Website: apple
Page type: billing-address
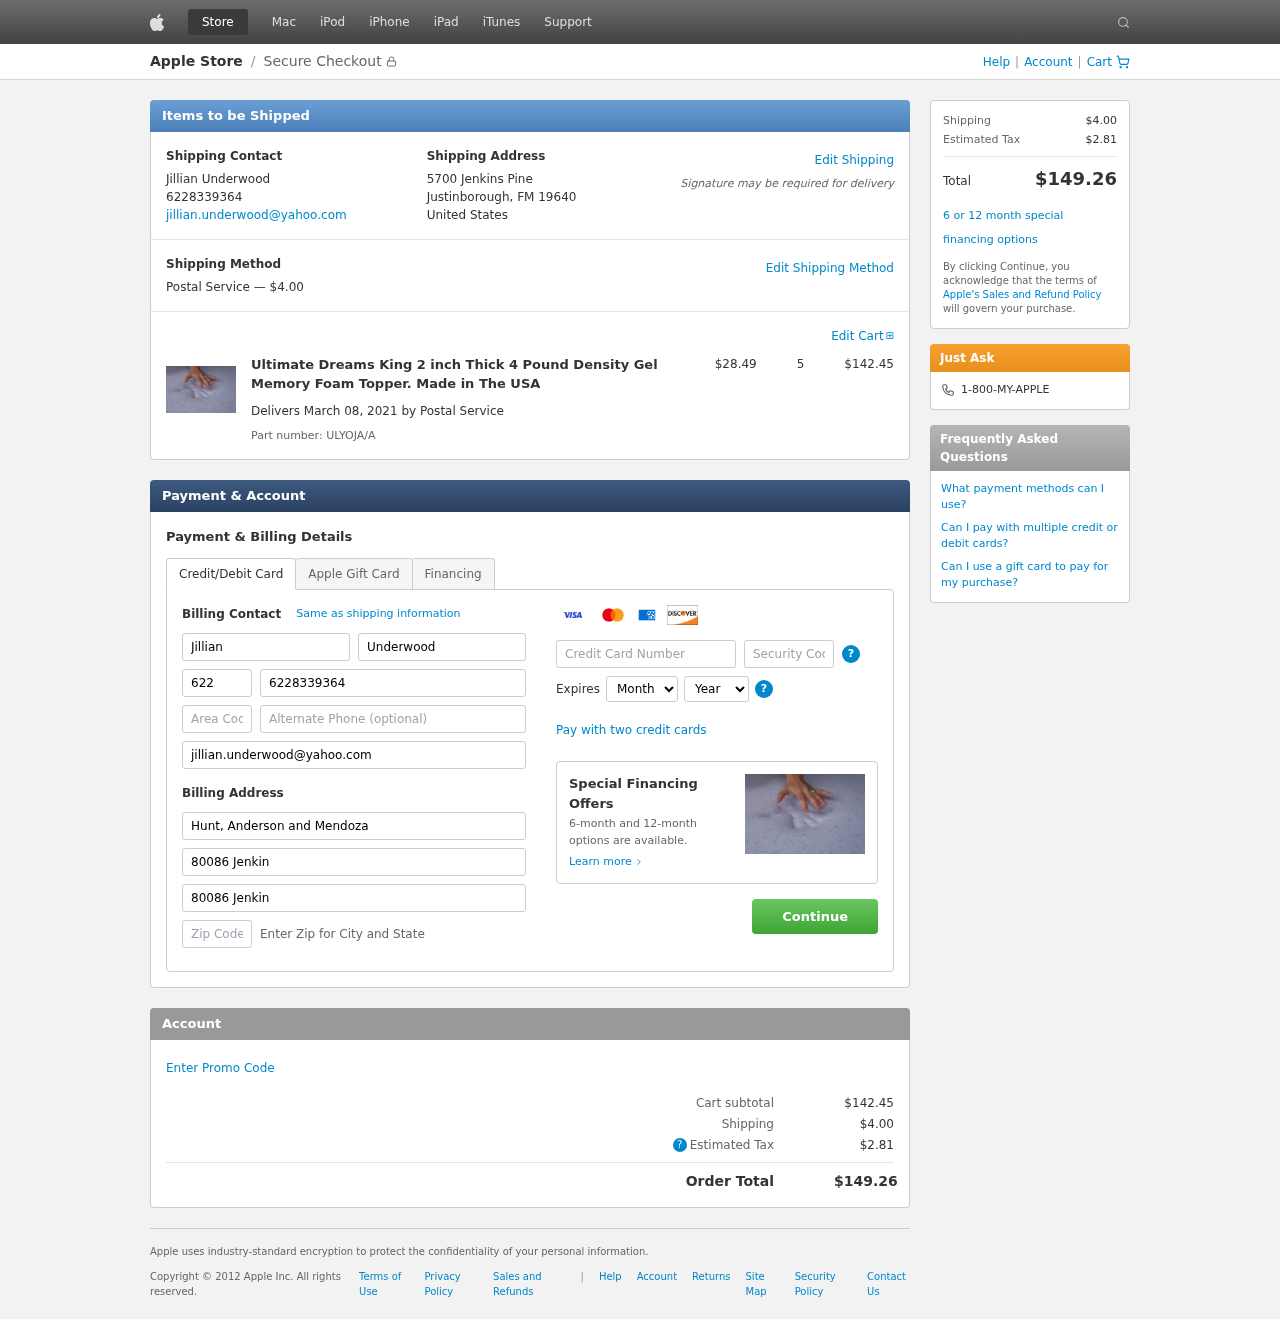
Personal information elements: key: PII_CARD_CVV
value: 5070
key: PII_CARD_EXPIRY_MONTH
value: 11
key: PII_CARD_EXPIRY_YEAR
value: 30
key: PII_CARD_NUMBER
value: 3452 3209 9662 721
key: PII_CITY_STATE_ZIP
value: Justinborough, FM 19640
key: PII_COMPANY
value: Hunt, Anderson and Mendoza
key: PII_COUNTRY
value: United States
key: PII_EMAIL
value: jillian.underwood@yahoo.com
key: PII_FIRSTNAME
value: Jillian
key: PII_FULLNAME
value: Jillian Underwood
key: PII_LASTNAME
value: Underwood
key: PII_PHONE
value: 6228339364
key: PII_PHONE_AREA
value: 622
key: PII_POSTCODE2
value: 33023
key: PII_STREET
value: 5700 Jenkins Pine
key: PII_STREET2
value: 80086 Jenkins Path Apt. 539
Product elements: key: PRODUCT1_NAME
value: Ultimate Dreams King 2 inch Thick 4 Pound Density Gel Memory Foam Topper. Made in The USA
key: PRODUCT1_PRICE
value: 28.49
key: PRODUCT1_QUANTITY
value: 5
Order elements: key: ORDER_SHIPPING_COST
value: $4.00
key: ORDER_SUBTOTAL
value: $142.45
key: ORDER_DELIVERY_DATE
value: March 08, 2021
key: ORDER_PART_NUMBER
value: ULYOJA/A
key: ORDER_TAX
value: $2.81
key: ORDER_TOTAL
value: $149.26